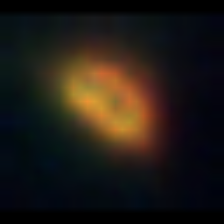
Taxon: NanoPlankton
Group: Other